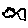
Label: fish